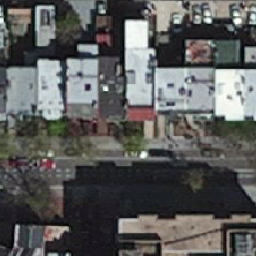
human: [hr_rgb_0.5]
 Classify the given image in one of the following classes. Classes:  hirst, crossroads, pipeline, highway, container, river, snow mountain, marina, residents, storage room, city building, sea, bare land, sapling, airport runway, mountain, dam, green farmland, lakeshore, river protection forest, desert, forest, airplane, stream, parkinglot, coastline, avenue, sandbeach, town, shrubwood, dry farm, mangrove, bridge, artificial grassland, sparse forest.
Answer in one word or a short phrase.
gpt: city building